Field crop: tomato
Growth stage: 1
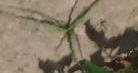
Species: cyperus